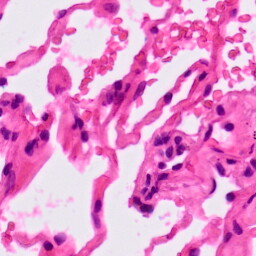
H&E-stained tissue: Lung